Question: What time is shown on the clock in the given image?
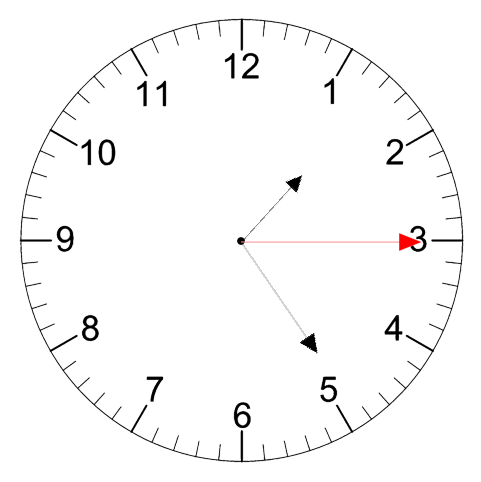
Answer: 01:24:15